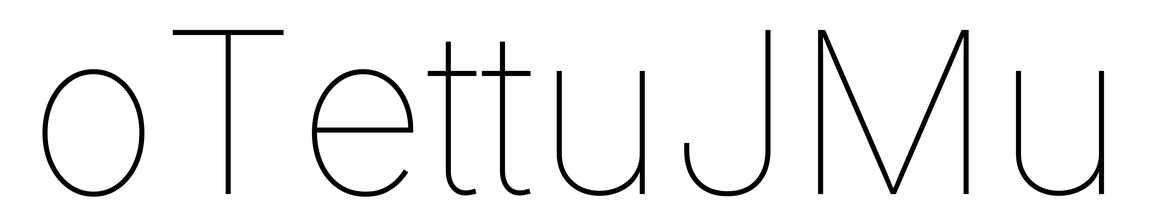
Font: Inter_Thin